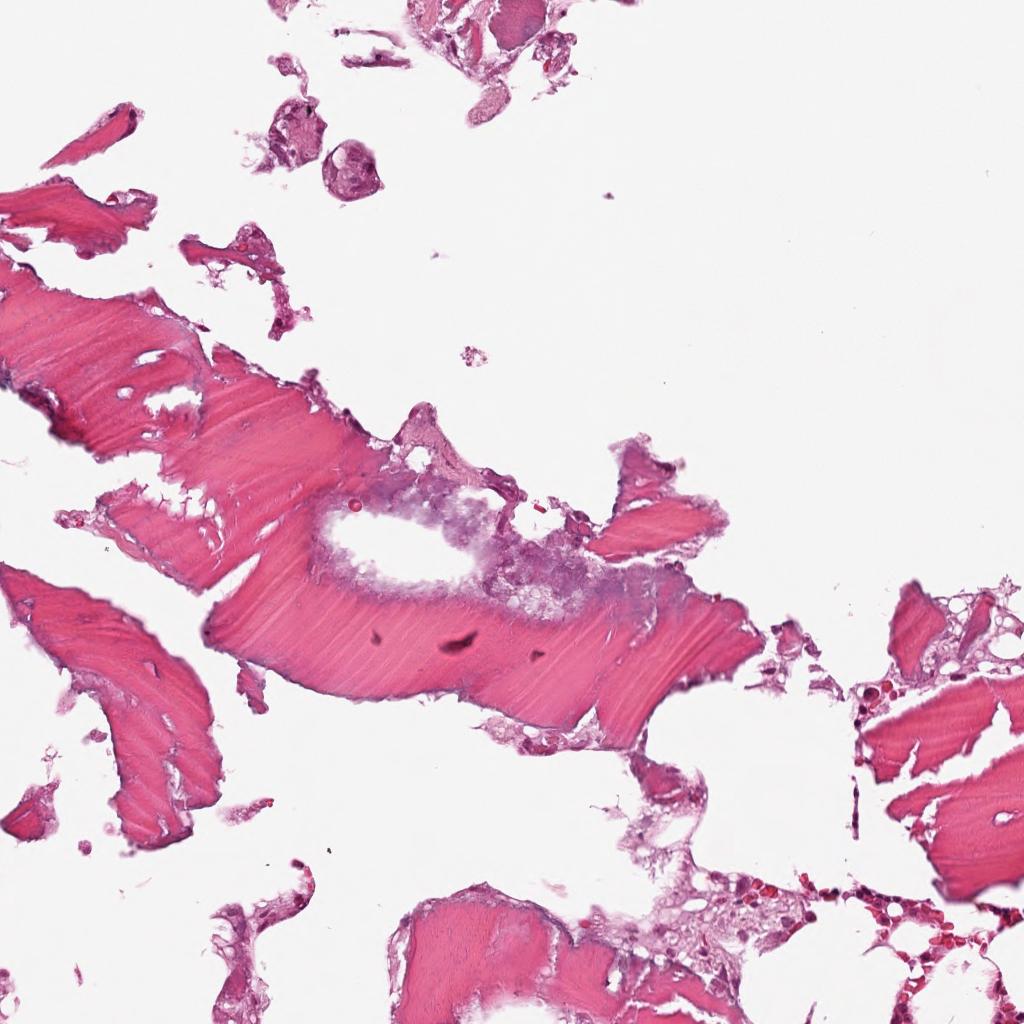
Label: Non-Tumor